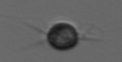
Label: Acanthoica_quattrospina